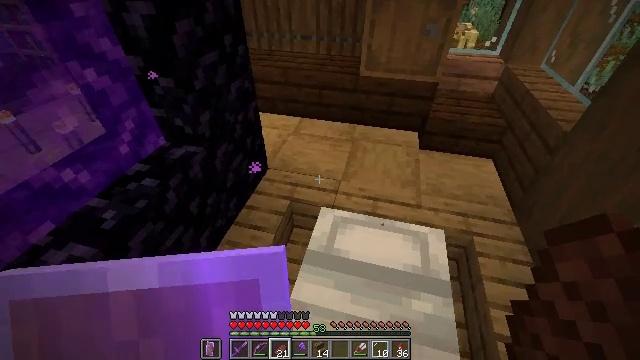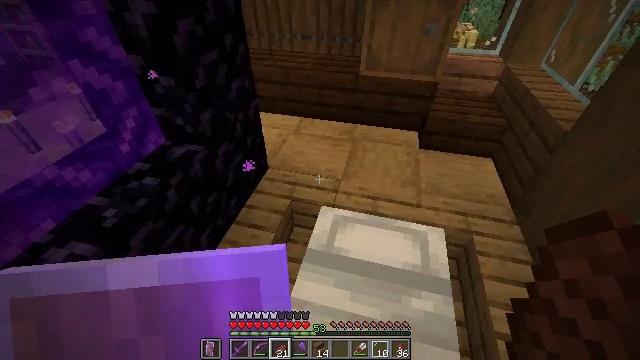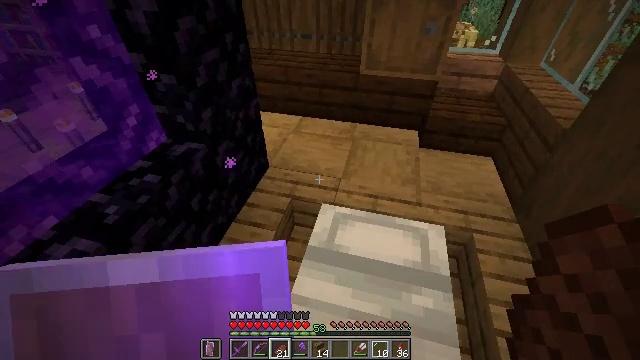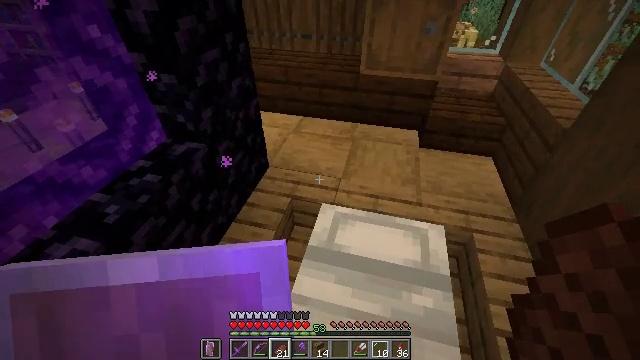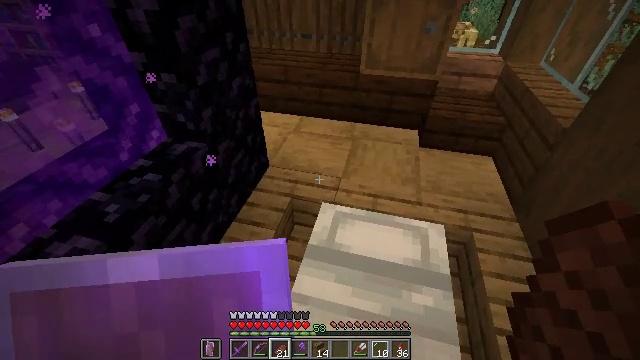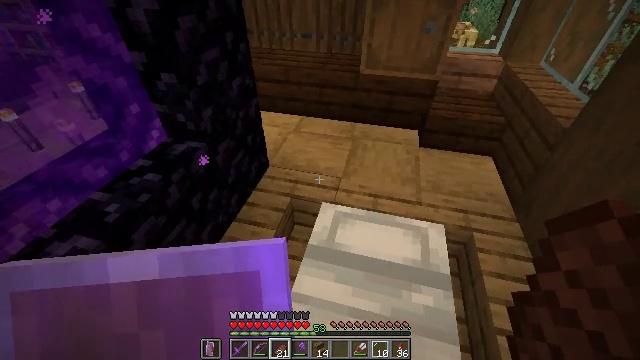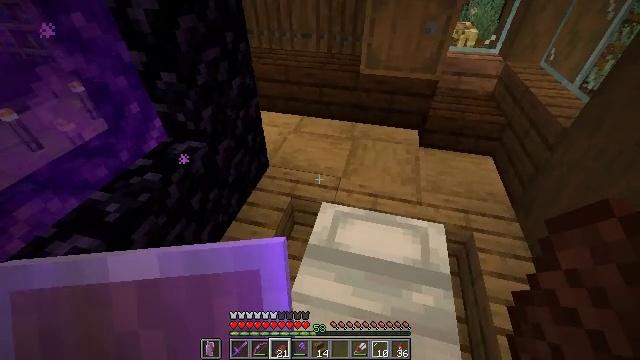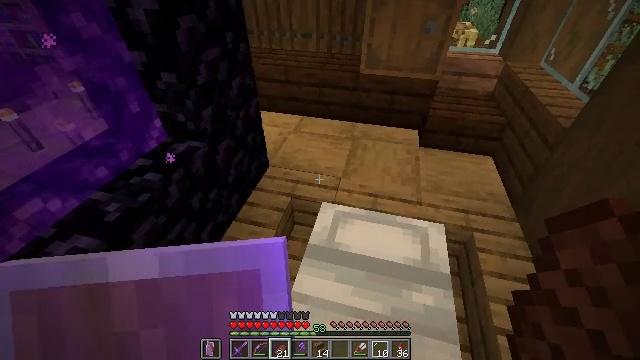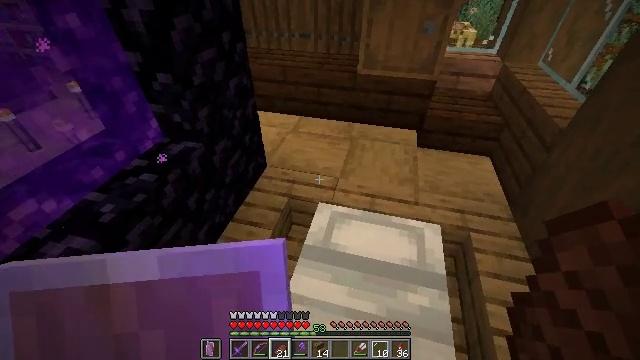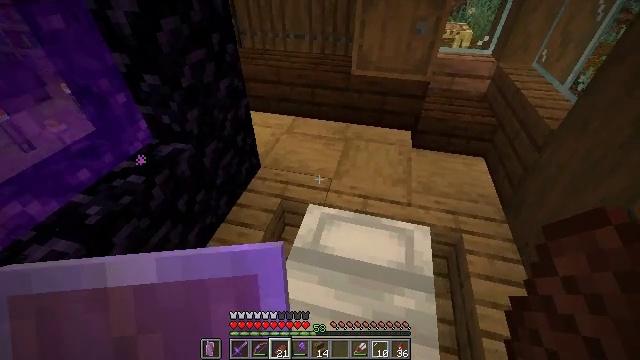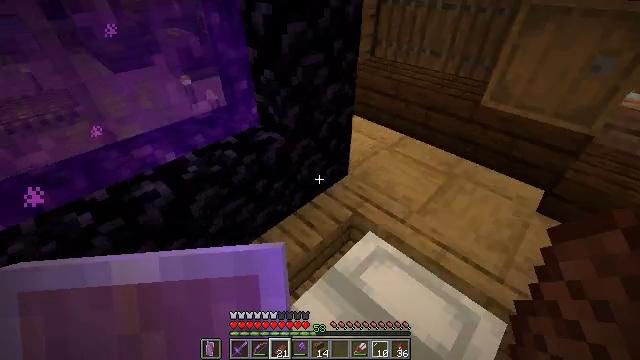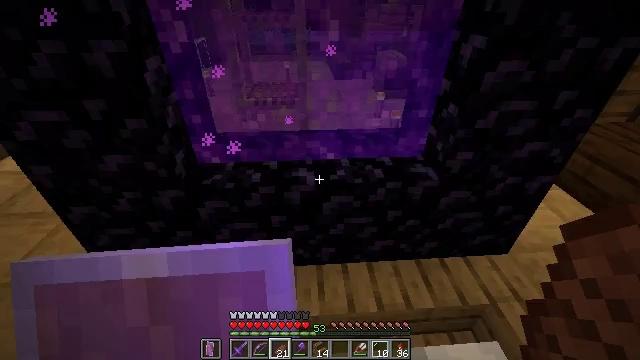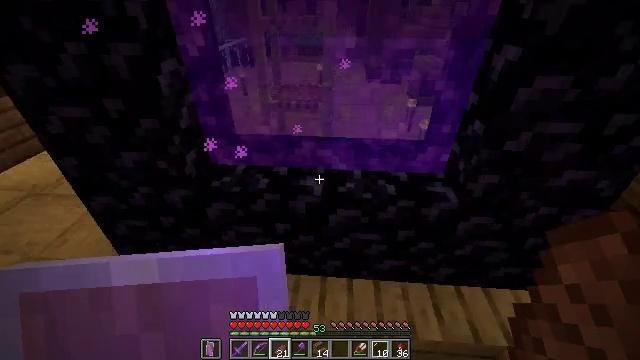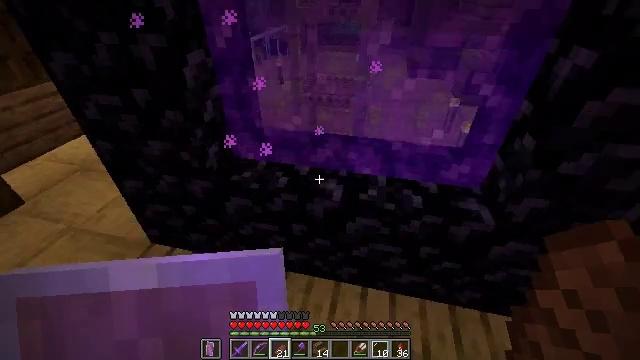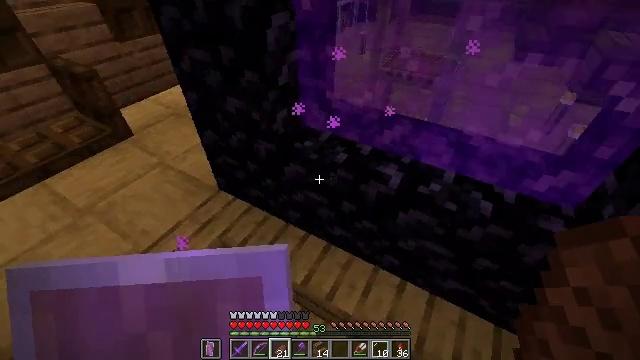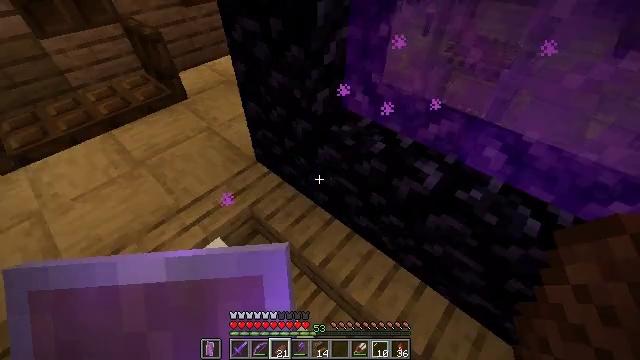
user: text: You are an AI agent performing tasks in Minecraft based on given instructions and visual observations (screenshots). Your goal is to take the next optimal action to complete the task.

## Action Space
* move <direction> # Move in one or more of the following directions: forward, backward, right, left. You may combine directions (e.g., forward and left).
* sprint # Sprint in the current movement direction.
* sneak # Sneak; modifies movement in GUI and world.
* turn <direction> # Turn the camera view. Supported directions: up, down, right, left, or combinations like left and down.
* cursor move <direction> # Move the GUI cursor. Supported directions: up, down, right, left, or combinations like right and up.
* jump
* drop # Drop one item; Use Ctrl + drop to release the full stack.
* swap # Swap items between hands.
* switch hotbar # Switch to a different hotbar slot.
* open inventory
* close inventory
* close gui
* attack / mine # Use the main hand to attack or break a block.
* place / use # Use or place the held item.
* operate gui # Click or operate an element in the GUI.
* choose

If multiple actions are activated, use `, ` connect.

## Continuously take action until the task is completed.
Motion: motion action
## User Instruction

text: Remove and gather vines.
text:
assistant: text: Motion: no_op
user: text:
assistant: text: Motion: no_op
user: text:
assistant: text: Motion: no_op
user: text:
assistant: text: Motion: no_op
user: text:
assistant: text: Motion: no_op
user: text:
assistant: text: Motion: no_op
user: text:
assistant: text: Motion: no_op
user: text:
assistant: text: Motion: move right
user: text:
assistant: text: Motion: move forward and move right
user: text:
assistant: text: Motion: move forward and move right, turn left and up
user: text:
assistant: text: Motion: move forward and move right, turn left and up
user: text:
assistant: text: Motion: move forward and move right, turn left
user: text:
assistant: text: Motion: move forward, turn left and down
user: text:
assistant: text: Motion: turn left and down
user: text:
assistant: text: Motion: turn left and down
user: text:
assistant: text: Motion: turn left and down
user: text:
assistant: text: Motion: turn left
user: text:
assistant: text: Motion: move forward, turn left
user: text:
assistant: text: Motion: move forward, turn left and up
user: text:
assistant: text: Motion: move forward, turn left and up
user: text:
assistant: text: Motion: move forward, turn left and up
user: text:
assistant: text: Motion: move forward
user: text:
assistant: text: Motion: move forward
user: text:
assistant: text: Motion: move forward
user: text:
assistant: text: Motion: move forward
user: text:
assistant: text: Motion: move forward
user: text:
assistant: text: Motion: move forward
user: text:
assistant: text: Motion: move forward
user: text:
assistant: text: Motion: move forward
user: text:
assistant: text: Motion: move forward